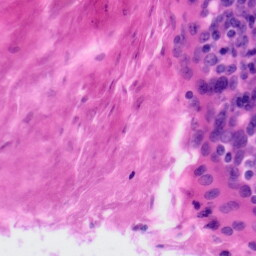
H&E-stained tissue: Tonsil